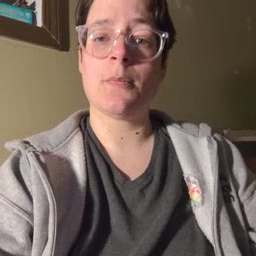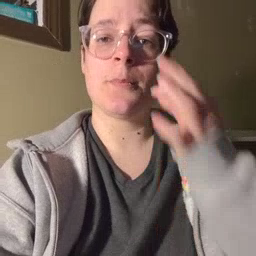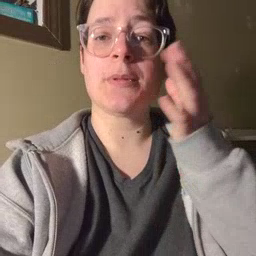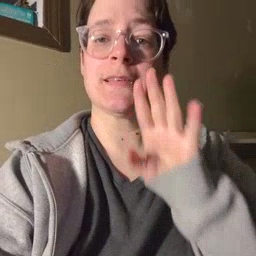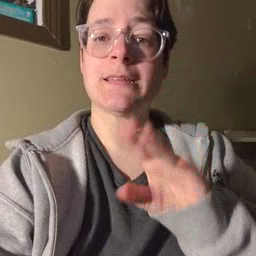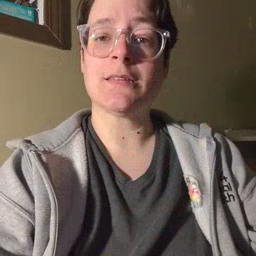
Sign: bee